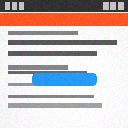
Screen state: on